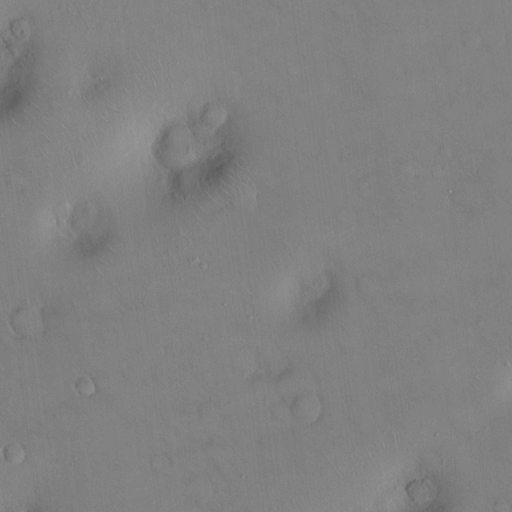
Classes present: Background, Cone